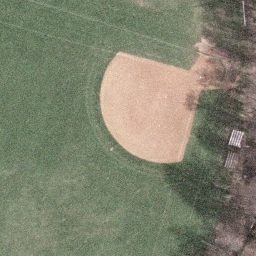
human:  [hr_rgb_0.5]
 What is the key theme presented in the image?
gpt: baseball diamond